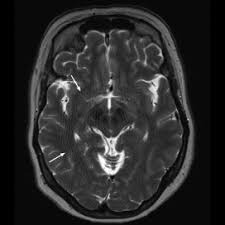
Label: notumor